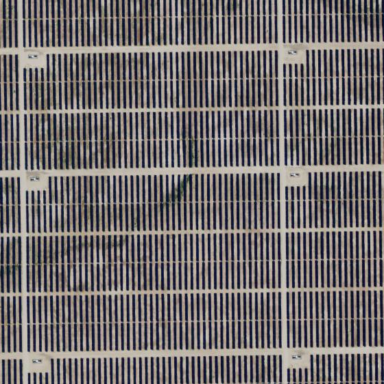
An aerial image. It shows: Solar power plant with photovoltaic technology surrounded by fence.